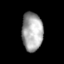
Tissue: skin
Cell type: T cells
Senescence score: 0.6968
Nuclear area (px): 789
Mean DAPI intensity: 167.488